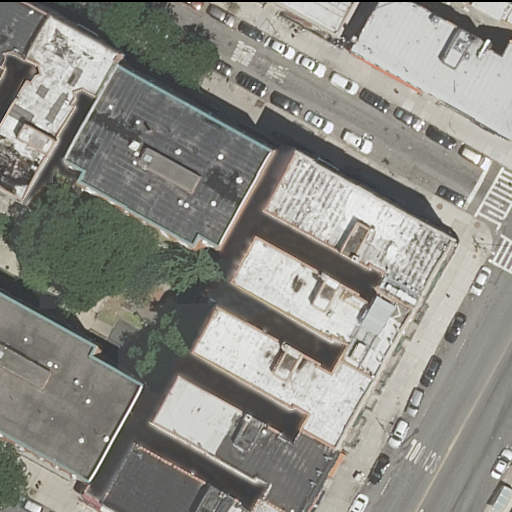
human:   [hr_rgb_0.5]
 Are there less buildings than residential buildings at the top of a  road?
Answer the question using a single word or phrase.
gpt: no

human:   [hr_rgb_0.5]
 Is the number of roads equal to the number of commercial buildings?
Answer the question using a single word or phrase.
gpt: no

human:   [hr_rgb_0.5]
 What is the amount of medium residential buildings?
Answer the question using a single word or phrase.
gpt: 6

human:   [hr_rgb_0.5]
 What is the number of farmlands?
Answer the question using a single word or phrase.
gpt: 0

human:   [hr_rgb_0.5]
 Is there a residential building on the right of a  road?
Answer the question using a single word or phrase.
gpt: yes

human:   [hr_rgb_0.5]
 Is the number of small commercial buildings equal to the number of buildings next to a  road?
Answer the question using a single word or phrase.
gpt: no

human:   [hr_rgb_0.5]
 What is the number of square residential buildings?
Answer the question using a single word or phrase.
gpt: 0

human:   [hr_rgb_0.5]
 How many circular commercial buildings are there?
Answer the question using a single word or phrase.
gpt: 0

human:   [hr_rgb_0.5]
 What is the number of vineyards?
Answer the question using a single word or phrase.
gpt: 0

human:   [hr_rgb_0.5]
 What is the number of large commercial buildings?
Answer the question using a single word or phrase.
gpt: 0

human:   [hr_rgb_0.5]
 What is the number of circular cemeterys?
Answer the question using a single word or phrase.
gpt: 0

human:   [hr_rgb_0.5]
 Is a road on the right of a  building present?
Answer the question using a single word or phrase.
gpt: yes

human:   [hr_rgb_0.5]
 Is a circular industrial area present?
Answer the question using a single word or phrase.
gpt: no

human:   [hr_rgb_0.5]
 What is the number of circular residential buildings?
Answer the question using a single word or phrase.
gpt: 0

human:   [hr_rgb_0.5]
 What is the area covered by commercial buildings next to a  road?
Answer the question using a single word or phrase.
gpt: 0m2

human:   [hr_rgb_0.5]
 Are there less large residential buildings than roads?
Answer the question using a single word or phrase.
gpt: no

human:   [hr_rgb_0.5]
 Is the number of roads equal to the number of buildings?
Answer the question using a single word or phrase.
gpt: no

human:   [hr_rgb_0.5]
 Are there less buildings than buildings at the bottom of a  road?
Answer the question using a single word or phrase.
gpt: no

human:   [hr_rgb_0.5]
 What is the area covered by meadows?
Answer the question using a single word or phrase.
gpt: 0m2

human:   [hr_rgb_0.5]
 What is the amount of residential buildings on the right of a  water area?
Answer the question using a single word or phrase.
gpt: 0

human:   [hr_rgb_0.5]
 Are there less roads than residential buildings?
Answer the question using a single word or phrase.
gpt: yes

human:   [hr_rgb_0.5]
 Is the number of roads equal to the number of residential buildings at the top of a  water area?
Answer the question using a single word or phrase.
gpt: no

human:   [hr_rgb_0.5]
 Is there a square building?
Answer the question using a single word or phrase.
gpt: no

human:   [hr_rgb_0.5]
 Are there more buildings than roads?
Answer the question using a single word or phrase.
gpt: yes

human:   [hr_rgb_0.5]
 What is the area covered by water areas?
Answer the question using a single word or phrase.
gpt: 0m2

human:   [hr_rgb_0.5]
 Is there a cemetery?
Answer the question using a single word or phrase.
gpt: no

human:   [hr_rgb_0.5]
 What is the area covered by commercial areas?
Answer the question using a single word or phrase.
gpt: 0m2

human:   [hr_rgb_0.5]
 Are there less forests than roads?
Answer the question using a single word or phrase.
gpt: yes

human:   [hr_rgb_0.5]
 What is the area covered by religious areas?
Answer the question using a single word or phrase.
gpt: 0m2

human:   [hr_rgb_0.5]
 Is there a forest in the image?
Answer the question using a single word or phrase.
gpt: no

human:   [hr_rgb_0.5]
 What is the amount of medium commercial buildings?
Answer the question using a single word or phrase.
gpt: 0

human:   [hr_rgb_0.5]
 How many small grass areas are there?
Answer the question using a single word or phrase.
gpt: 0

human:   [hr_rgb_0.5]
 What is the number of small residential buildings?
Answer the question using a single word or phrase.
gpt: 4

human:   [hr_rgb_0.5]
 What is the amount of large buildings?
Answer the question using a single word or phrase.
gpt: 3

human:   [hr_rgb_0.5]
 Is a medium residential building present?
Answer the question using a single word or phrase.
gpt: yes

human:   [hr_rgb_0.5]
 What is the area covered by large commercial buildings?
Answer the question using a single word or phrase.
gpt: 0m2